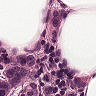
Metastatic tissue present: yes